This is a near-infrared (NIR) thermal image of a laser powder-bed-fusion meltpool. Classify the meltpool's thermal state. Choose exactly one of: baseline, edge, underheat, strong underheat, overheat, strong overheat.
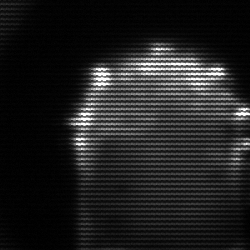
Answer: baseline